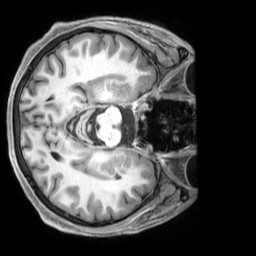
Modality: T1w
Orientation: axial
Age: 26
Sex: male
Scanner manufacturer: siemens
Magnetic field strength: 3 T
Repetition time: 2.3 s
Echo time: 0.00229 s